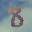
Label: 8